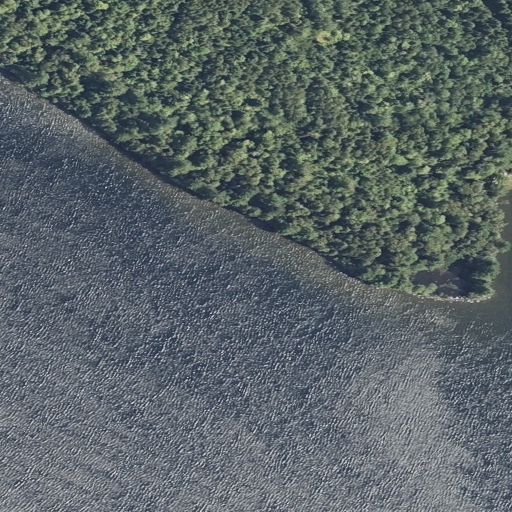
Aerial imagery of cape in Maine named Birch Point containing open water, mixed forest, evergreen forest, deciduous forest, and woody wetlands